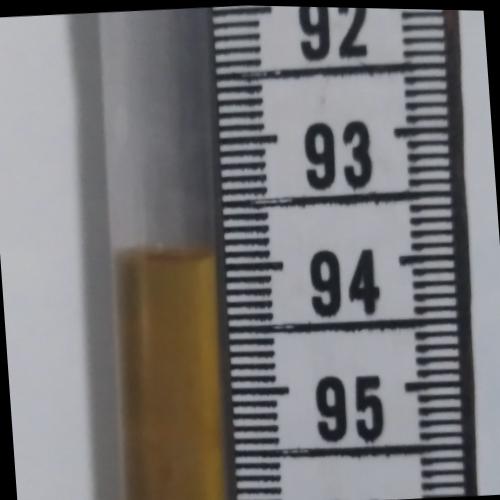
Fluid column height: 93.9 cm